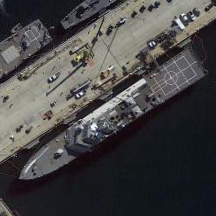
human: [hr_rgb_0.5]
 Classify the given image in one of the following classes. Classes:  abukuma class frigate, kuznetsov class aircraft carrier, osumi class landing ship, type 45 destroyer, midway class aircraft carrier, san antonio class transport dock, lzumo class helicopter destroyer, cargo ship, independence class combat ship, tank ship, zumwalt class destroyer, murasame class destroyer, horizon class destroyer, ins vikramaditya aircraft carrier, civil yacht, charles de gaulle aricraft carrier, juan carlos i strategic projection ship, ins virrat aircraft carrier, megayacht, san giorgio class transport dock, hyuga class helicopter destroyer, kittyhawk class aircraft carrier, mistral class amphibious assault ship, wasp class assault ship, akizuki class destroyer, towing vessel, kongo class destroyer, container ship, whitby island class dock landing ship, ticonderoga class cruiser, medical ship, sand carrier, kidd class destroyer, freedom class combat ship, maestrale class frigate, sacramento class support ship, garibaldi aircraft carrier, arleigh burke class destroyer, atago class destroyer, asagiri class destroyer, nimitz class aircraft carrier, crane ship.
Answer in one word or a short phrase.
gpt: Freedom class combat ship